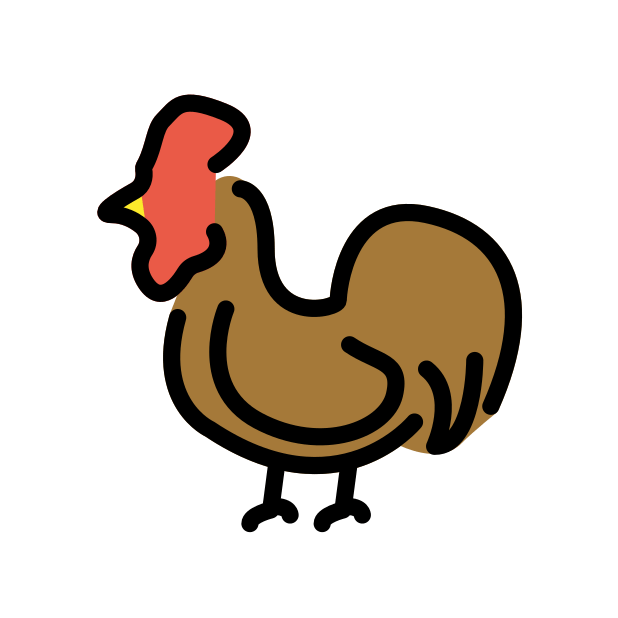
Emoji: 🐓
Name: rooster
Unicode: 0x1f413